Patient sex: M
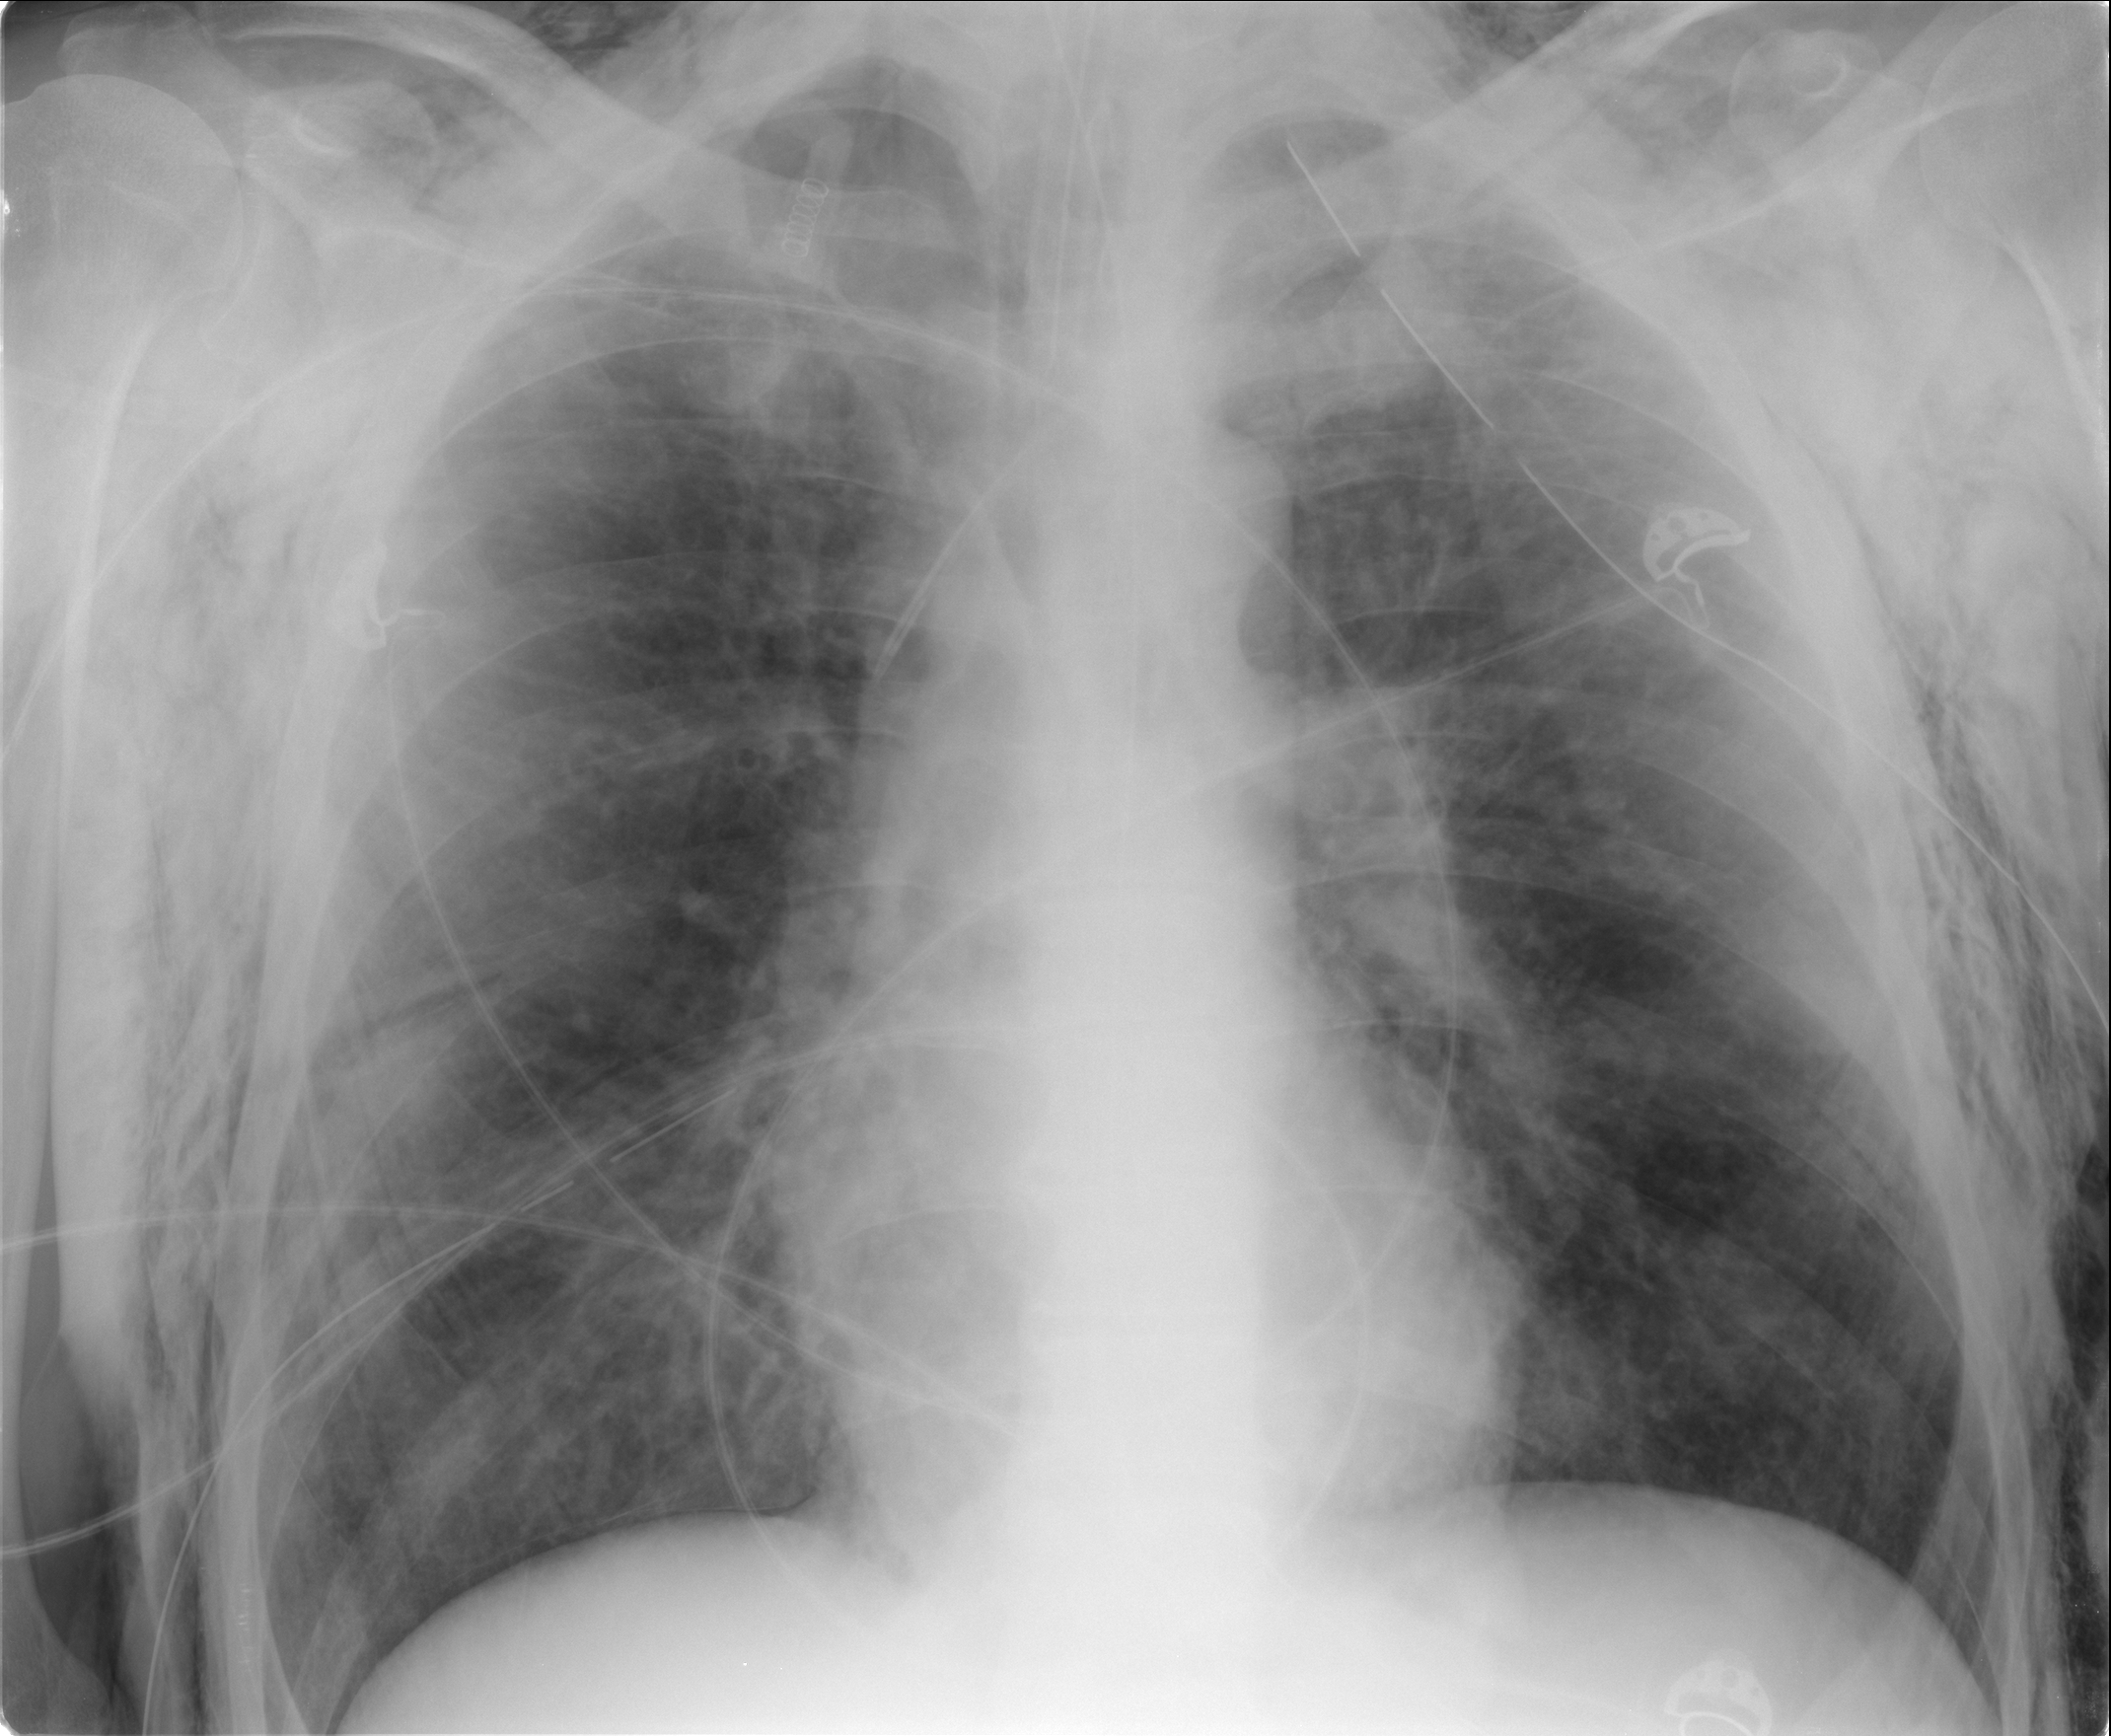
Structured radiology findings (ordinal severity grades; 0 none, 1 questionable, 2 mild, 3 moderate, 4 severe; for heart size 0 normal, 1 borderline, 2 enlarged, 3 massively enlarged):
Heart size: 0
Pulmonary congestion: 2
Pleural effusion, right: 0
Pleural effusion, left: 0
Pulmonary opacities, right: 2
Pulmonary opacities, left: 2
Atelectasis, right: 3
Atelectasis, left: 3